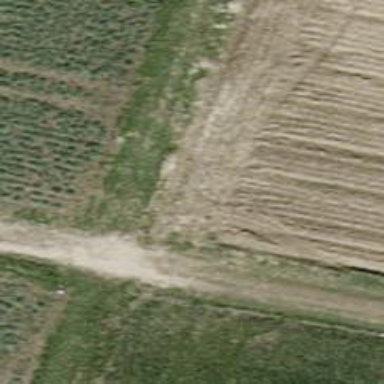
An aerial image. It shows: Unpaved track with grade 3 surface.